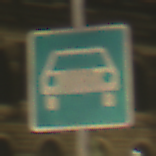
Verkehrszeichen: Kraftfahrstrasse
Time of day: Night
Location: Outdoor (Urban)
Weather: Overcast
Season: NotSpecified
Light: Artificial